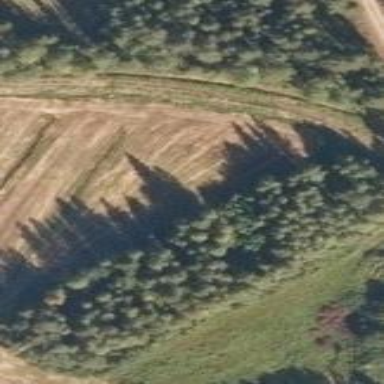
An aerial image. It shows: Woodland with evergreen needle-leaved trees.